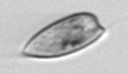
Label: Prorocentrum_dentatum